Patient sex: F
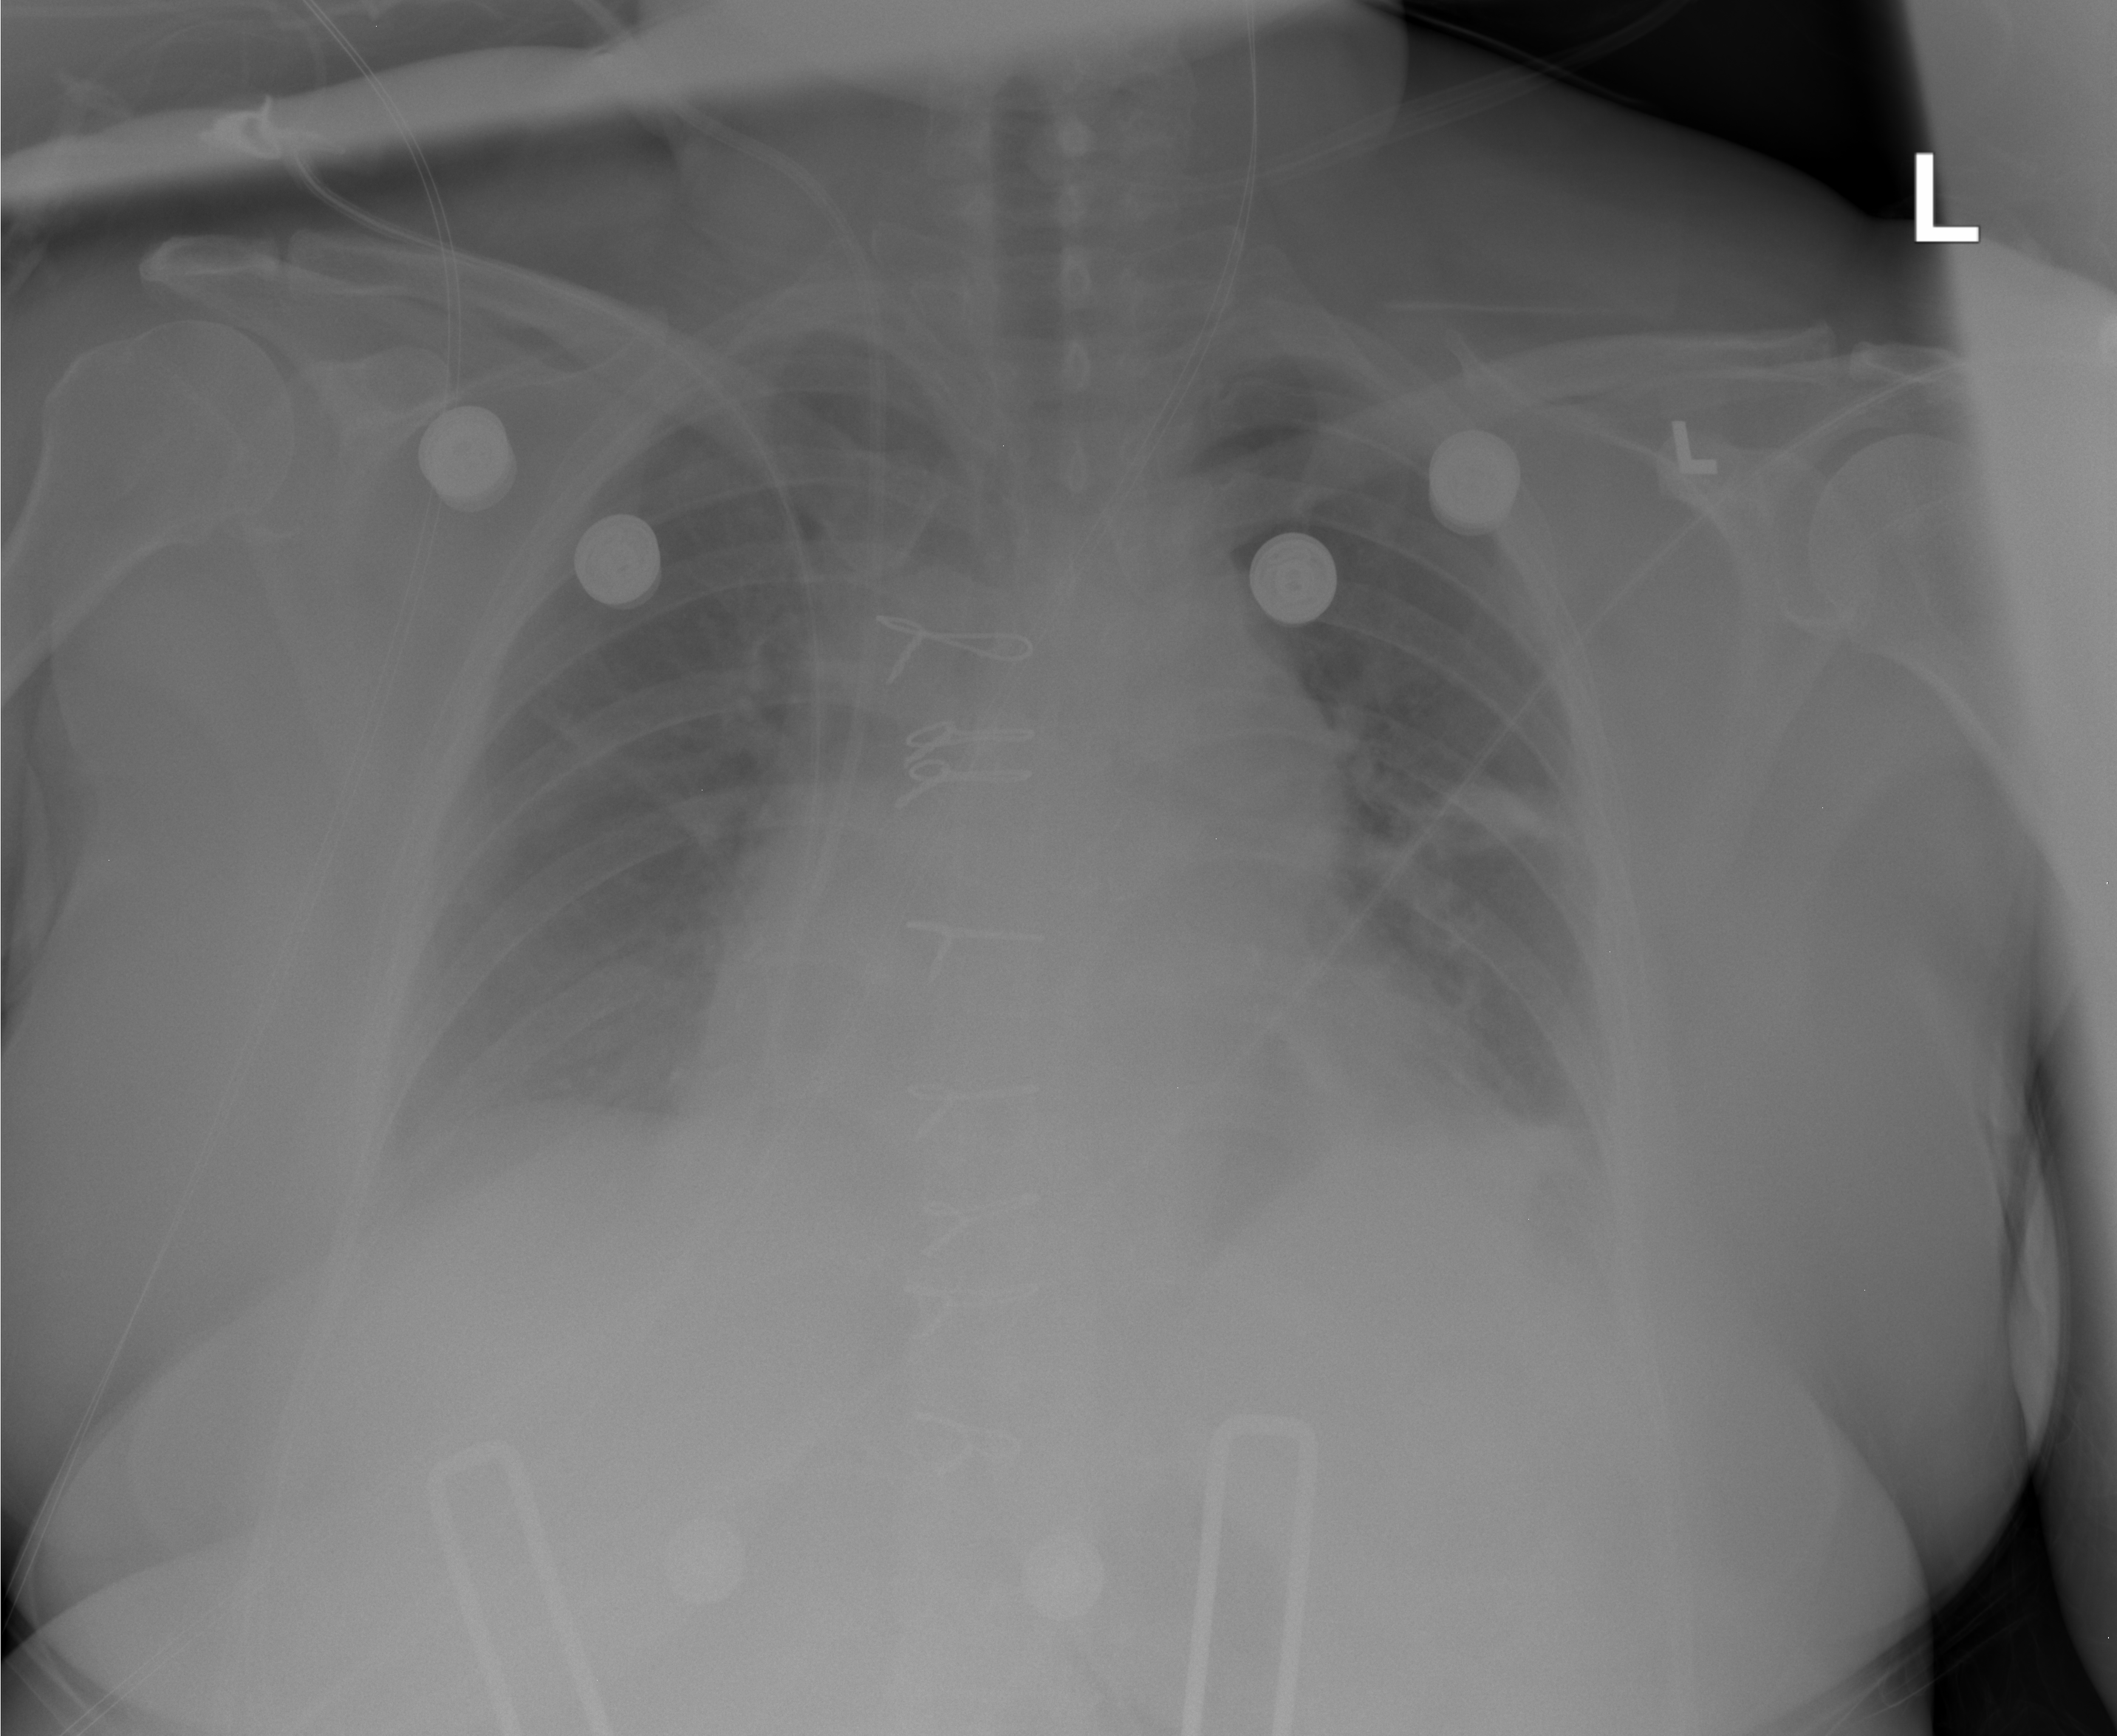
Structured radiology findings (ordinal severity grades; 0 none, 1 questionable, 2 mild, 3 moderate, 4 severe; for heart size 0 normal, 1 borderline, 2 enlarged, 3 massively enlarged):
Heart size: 2
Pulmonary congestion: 2
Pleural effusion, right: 2
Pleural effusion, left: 2
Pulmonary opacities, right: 1
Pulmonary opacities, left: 2
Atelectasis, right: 1
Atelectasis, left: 2